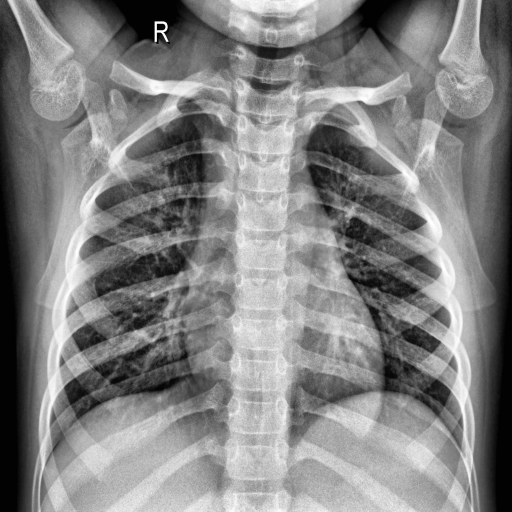
Finding: NORMAL